Field crop: maize
Growth stage: 2
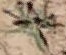
Species: atriplex